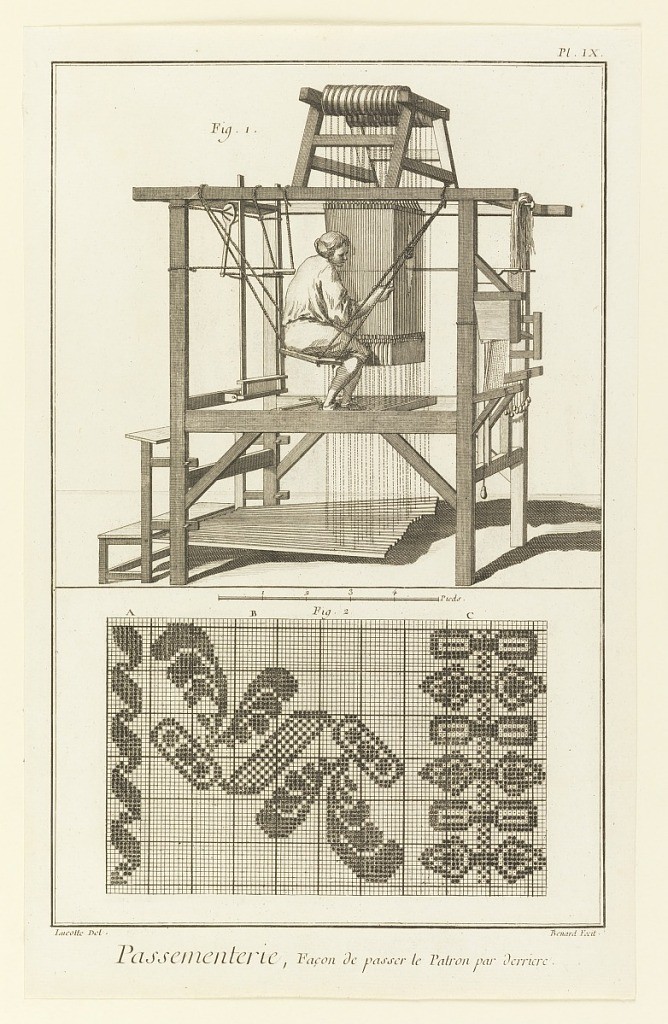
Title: Passementerie, Façon de passer le Patron par derriere
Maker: Denis Diderot, French, 1713–1784
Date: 1772
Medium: Engraving on paper
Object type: Print
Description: A depiction of a man working at a loom. Beneath, designs for the textile that he is creating.